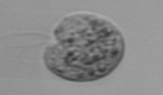
Label: Amoeba